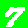
Digit: 7